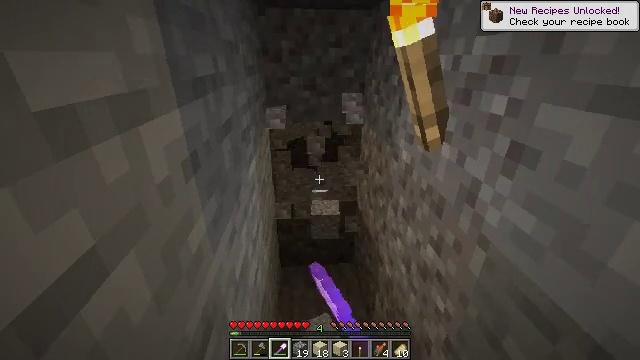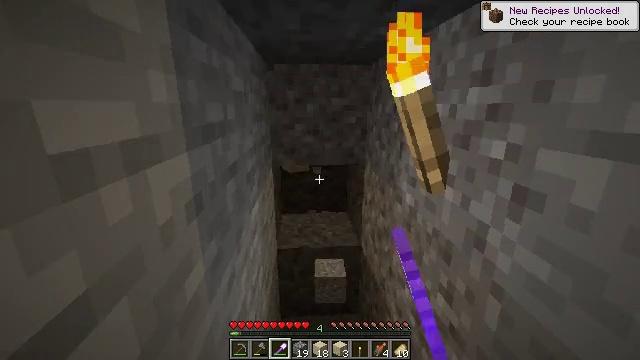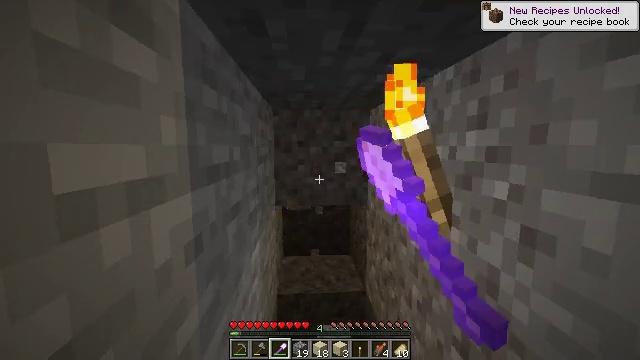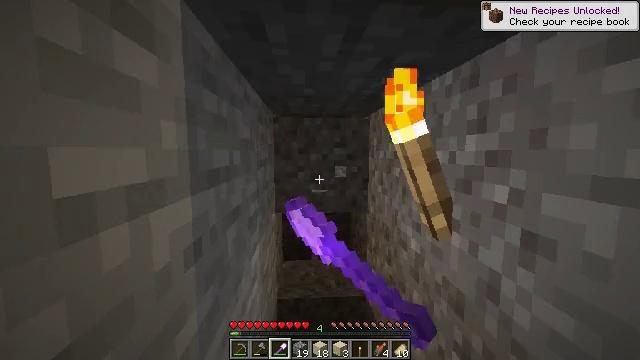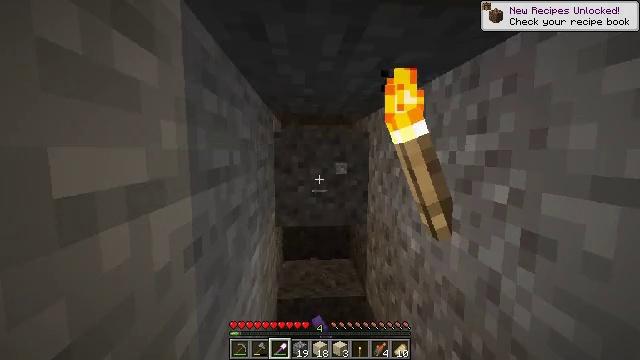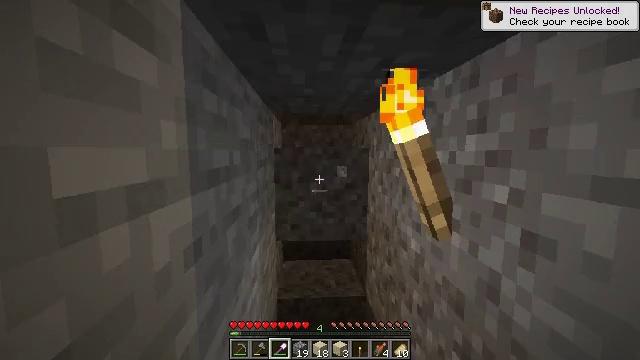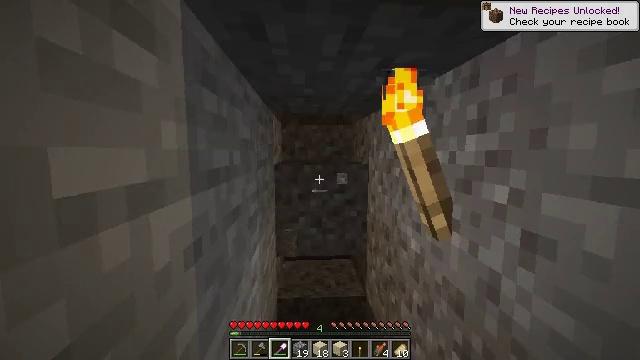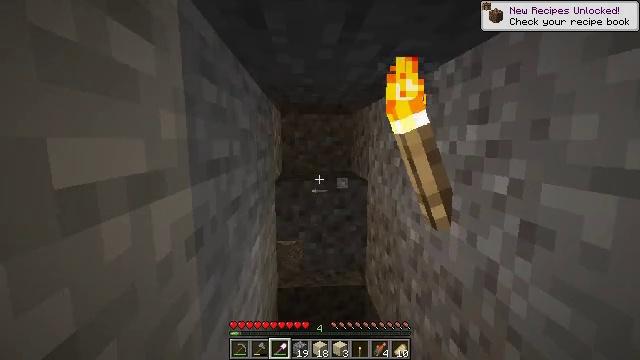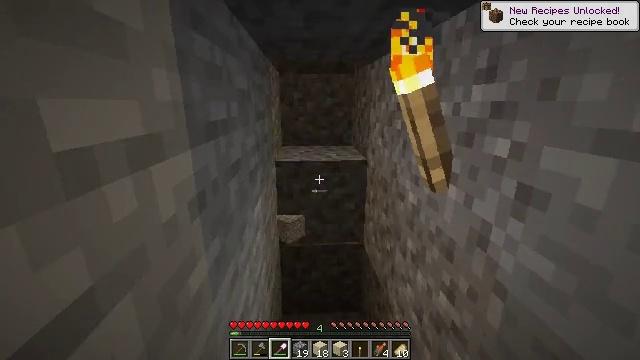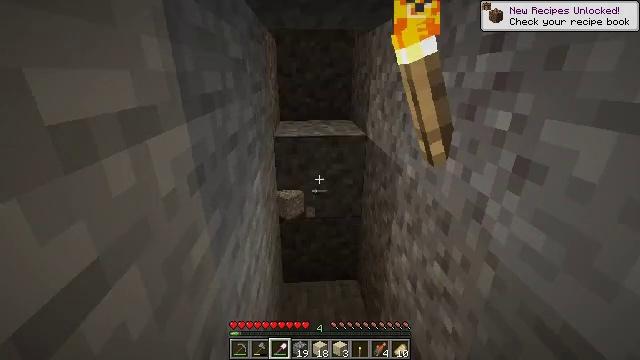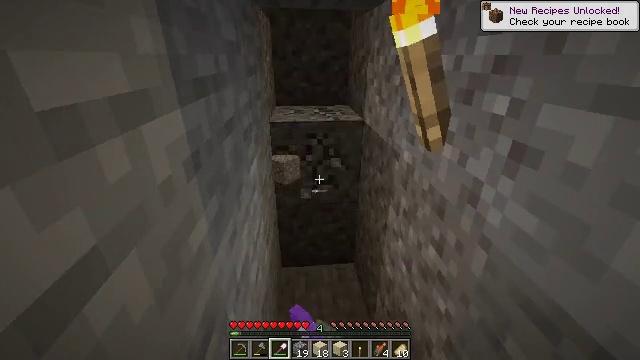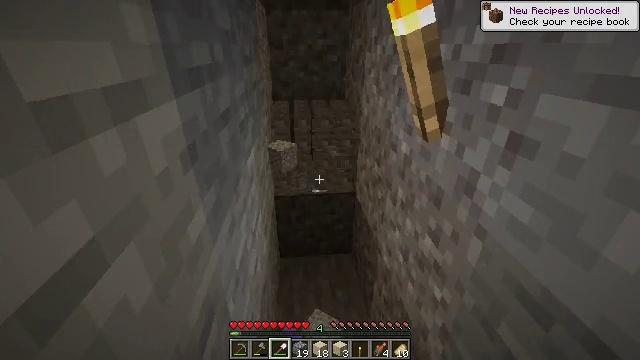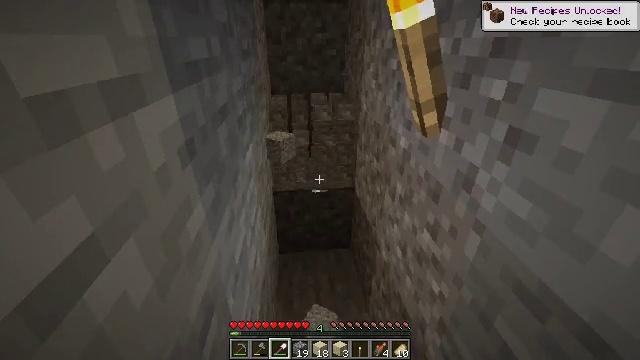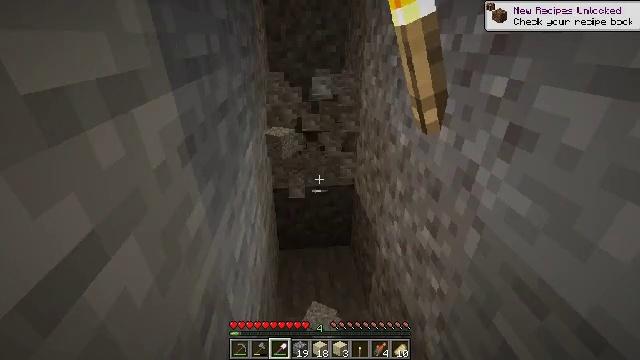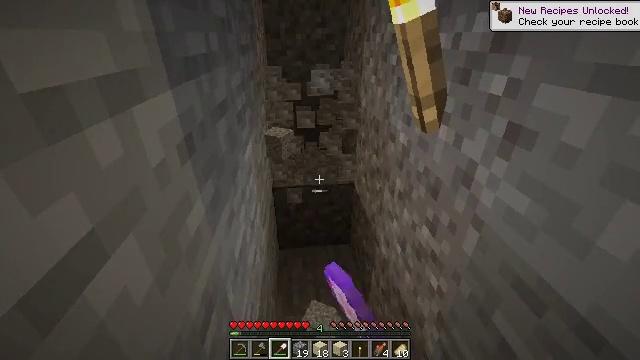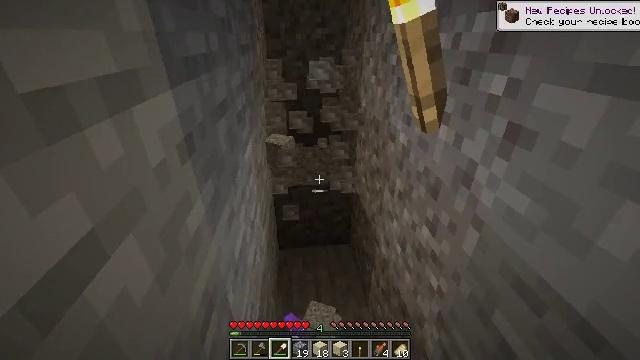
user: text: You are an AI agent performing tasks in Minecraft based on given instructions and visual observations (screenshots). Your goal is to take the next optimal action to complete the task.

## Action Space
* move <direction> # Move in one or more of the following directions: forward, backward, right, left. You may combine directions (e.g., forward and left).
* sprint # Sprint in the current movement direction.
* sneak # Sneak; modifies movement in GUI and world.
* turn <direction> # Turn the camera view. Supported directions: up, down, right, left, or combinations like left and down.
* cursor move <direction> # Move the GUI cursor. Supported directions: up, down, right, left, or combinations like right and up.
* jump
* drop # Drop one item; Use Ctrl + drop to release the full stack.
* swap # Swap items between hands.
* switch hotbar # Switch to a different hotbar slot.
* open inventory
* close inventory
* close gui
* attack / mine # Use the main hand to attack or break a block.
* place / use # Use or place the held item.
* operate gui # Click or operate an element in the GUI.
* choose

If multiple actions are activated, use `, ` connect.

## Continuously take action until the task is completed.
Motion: motion action
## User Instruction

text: Dig through gravel to clear a path.
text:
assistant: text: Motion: turn up, attack / mine
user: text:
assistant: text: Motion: turn up, attack / mine
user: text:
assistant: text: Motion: attack / mine
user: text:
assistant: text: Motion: attack / mine
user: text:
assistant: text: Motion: attack / mine
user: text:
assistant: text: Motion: attack / mine
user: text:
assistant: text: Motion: turn down, attack / mine
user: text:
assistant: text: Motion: turn down, attack / mine
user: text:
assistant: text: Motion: turn down, attack / mine
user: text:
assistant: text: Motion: turn down, attack / mine
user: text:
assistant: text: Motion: turn down, attack / mine
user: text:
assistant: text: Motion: turn down, attack / mine
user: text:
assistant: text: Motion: attack / mine
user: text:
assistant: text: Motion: attack / mine
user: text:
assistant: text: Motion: attack / mine
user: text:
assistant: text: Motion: attack / mine
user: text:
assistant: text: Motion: turn down, attack / mine
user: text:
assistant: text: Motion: move forward, turn down, attack / mine
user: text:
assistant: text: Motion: move forward, turn down, attack / mine
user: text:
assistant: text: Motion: move forward and move left, turn down, attack / mine
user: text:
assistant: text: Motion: move forward and move left, turn down, attack / mine
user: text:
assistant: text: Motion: move forward and move left, turn down, attack / mine
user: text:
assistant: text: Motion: move forward and move left, turn down, attack / mine
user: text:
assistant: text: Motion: attack / mine
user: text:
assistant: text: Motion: attack / mine
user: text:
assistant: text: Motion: turn up
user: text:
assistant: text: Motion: turn up
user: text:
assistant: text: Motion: turn up
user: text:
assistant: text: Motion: turn up
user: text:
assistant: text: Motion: turn up